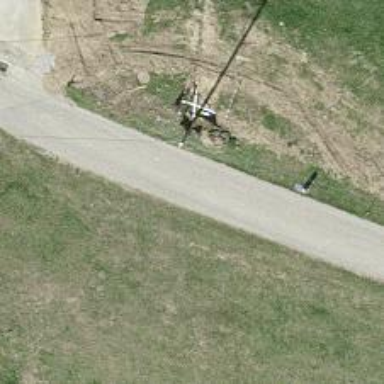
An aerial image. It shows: Unclassified road with asphalt surface.